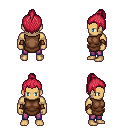
a pixel art fantasy rpg character, male body template, human, tanned skin, brown tunic, magenta pants, ruby red short topknot hairstyle, leather bracers, four views (front, back, left, right), 2x2 character sprite sheet, small pixel art, hard edges, no anti-aliasing